Question: Is there any curve control in pyqt?, I have attached a image which is based on maya gradientControl. I am looking some thing similar with pyqt where I want to edit the curve and each edit should trigger some signal.Right now I can use sip and I can wrap maya gradientControl in to my pyqt window but its really not working as expected. Here is the code what I am trying. Its just a QWidget so its very hard to find what happening when I am adding a point on curve .
'''
import os
import maya.cmds as cmds
import maya.mel as mel
import maya.OpenMayaUI as mui
import sys
import sip
from PyQt4 import QtGui, QtCore, uic
baseUI = os.path.join(os.path.dirname(__file__), "range_ctrl.ui")
baseUIClass, baseUIWidget = uic.loadUiType(baseUI)
def getMayaWindow():
windowPointer = mui.MQtUtil.mainWindow()
return sip.wrapinstance(long(windowPointer), QtCore.QObject)
def convertToQT(controlName):
controlPoniter = mui.MQtUtil.findControl(controlName)
if controlPoniter is not None:
return sip.wrapinstance(long(controlPoniter), QtCore.QObject)
class MayaRangeCtrl(baseUIWidget, baseUIClass):
def __init__(self, parent=getMayaWindow()):
super(baseUIWidget, self).__init__(parent)
self.setupUi(self)
self.setObjectName("mayaRangeCtrl")
self.setWindowTitle("Range Control")
self.p1_vbox = QtGui.QVBoxLayout(self.frame)
self.range_ctr = cmds.gradientControlNoAttr( 'mayaaaa', h=90)
mayaQTObj = convertToQT(self.range_ctr)
self.p1_vbox.addWidget(mayaQTObj)
self.setCentralWidget(self.frame)
self.show()
def main():
myWindow = MayaRangeCtrl()
def run():
main()
'''
And here is the screen capture.

And the ui contain a mian window and a QFrame with.
Here is the maya <URL>
But I am looking some pure QT widgets or some idea how we can implement this. I tried with QPolygon but no idea how we can manipulate control point run time. any idea ?
Thanks in advance.
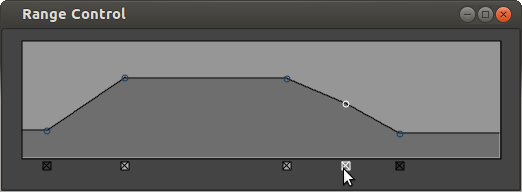
Answer: Because the gradient control is written in the C++ side of the maya code, there is no public interface to it as a PyQt4 widget as you might have already discovered (and as far as I know).
What sip will give you is a QWidget reference that lets you reparent and place it within your app as you desire. But as for working with it from there on, your best bet is to just connect up to the <URL>
'''
cmds.gradientControlNoAttr(self.range_ctr, e=True, changeCommand=self.myCallback)
'''
If the available callbacks for the 'gradientControlNoAttr' are not enough for you, then I am afraid you will have to roll your own custom widget using your own paint events (or using the QGraphics classes).